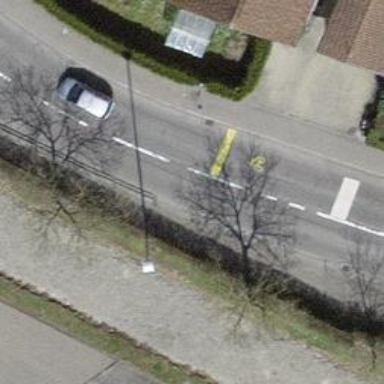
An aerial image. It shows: Guard rail as barrier.